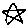
Label: star